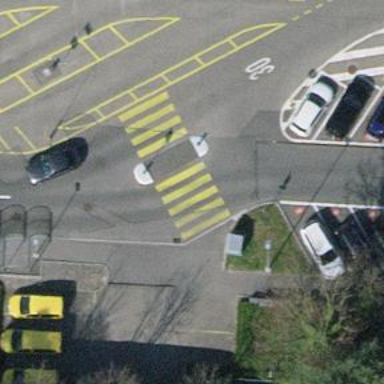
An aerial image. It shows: Marked crossing on the road.